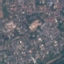
Land use / land cover class: Residential